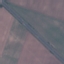
Label: Highway